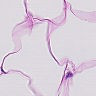
Metastatic tissue present: no